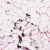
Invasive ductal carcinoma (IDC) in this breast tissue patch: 0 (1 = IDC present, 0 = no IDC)